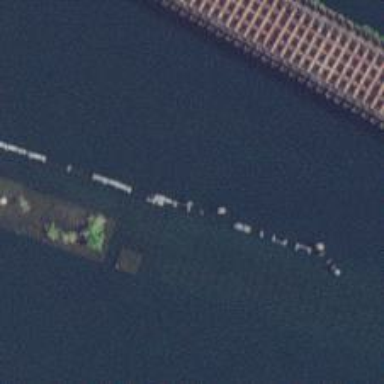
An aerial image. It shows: Pier that has been ruined.